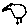
Label: bird